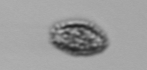
Label: Pseudochattonella_farcimen